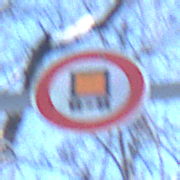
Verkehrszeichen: VerbotKennzeichnungspflichtigeKraftfahrzeugeGefaehrlicheGueter
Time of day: MorningAfternoon
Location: Outdoor (Nature)
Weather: Clear
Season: Winter
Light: Natural